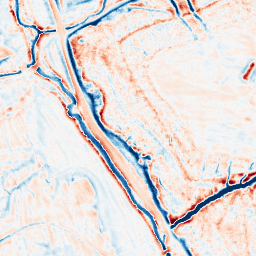
Category: edge_preserving
Decomposition family: bilateral
Decomposition parameters: d: 15
sigma_color: 50
sigma_space: 50
Upsampling method: lanczos
Upsampling parameters: scale: 4
Upsampling scale: 4